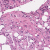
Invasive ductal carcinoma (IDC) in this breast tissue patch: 0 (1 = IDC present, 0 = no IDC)